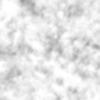
Label: no_change